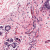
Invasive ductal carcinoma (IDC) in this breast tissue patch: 0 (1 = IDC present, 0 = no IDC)